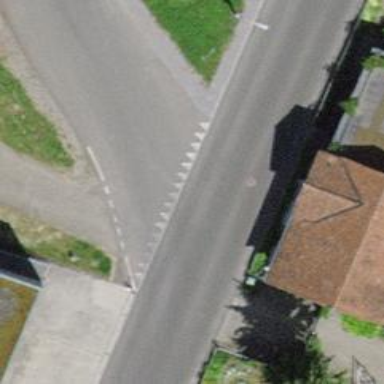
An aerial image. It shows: Road with "give way" sign.